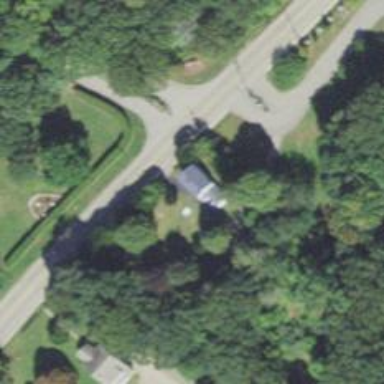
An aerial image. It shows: Residential driveway used as service road.